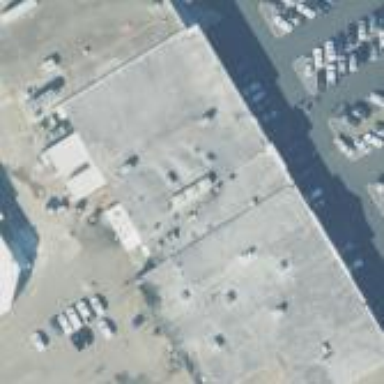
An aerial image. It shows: Retail building.